Field crop: maize
Growth stage: 2
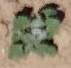
Species: chenopodium